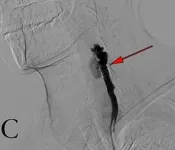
Pictures of the procedure. Angiography showed good occlusion and less vein development after coil embolization.
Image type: radiology (x_ray)